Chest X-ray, AP view. Patient: 31 years old, sex F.
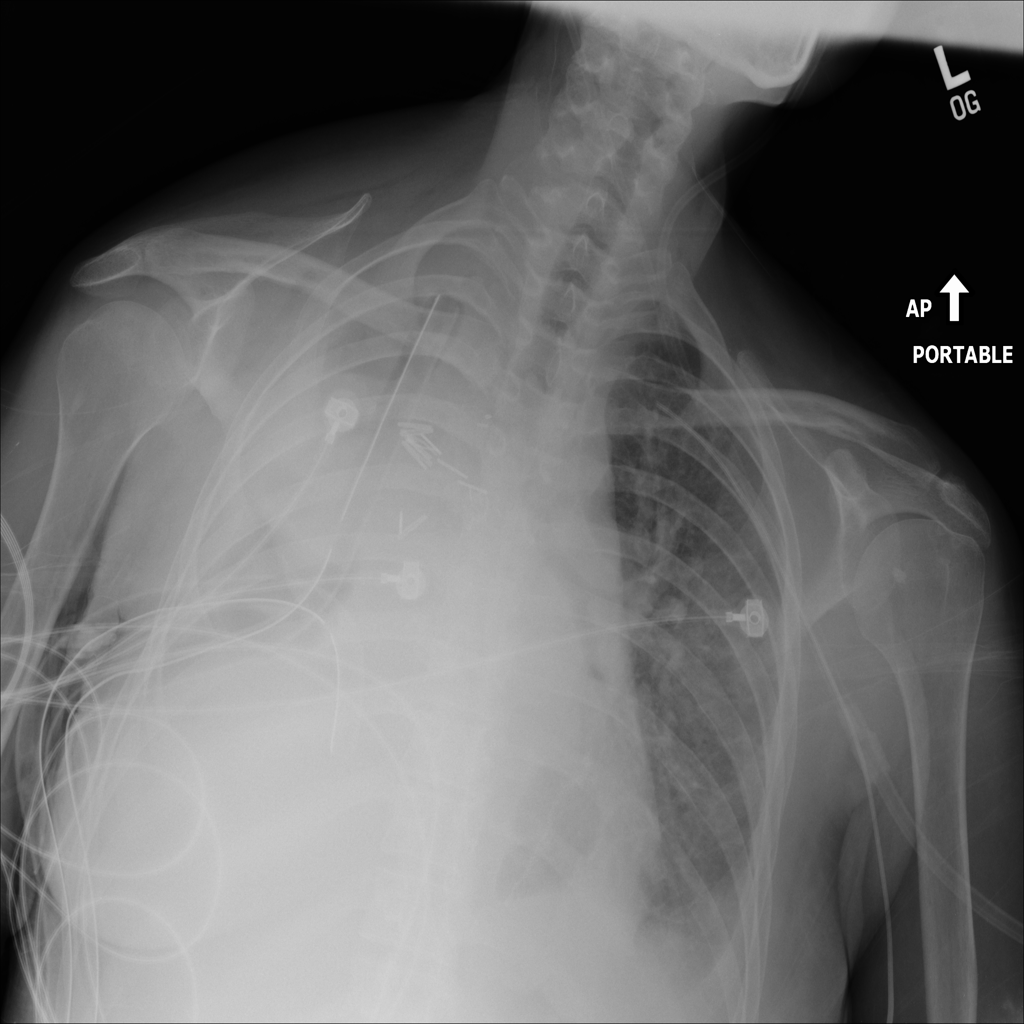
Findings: Infiltration